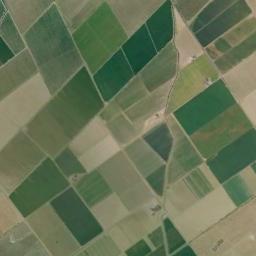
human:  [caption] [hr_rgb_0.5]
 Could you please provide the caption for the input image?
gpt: Many dense and neatly arranged dark green, light green and khaki mixed rectangular farmlands of different sizes .

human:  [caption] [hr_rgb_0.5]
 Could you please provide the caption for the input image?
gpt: There are some deep green and light green rectangular farmland .

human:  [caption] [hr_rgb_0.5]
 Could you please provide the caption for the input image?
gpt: Some rectangular farmlands of different colors and sizes are arranged in neat rows .

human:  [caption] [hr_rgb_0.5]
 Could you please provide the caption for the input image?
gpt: There are many rectangular farmlands of different shades .

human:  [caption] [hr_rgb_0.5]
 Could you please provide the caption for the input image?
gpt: There are some green rectangular farmlands and yellow ones of different sizes .